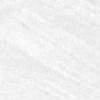
Label: change